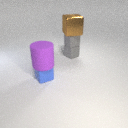
small blue rubber cube below large purple rubber cylinder